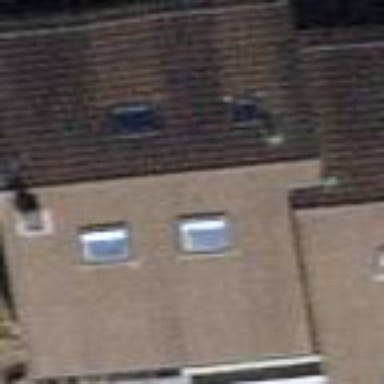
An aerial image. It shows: Building with tiled roof.